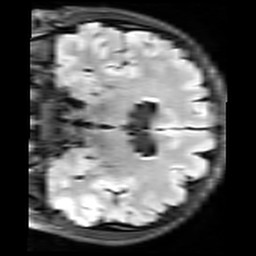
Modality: FLAIR
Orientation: coronal
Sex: female
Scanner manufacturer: siemens
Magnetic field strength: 3 T
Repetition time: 10 s
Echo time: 0.09 s